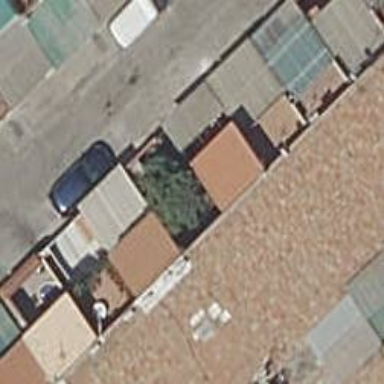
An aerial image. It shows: Terrace building.